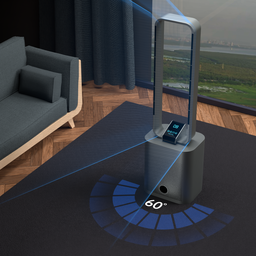
Label: electronics